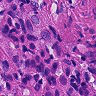
Metastatic tissue present: yes